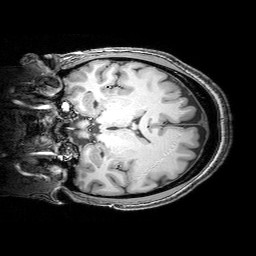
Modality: T1w
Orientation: coronal